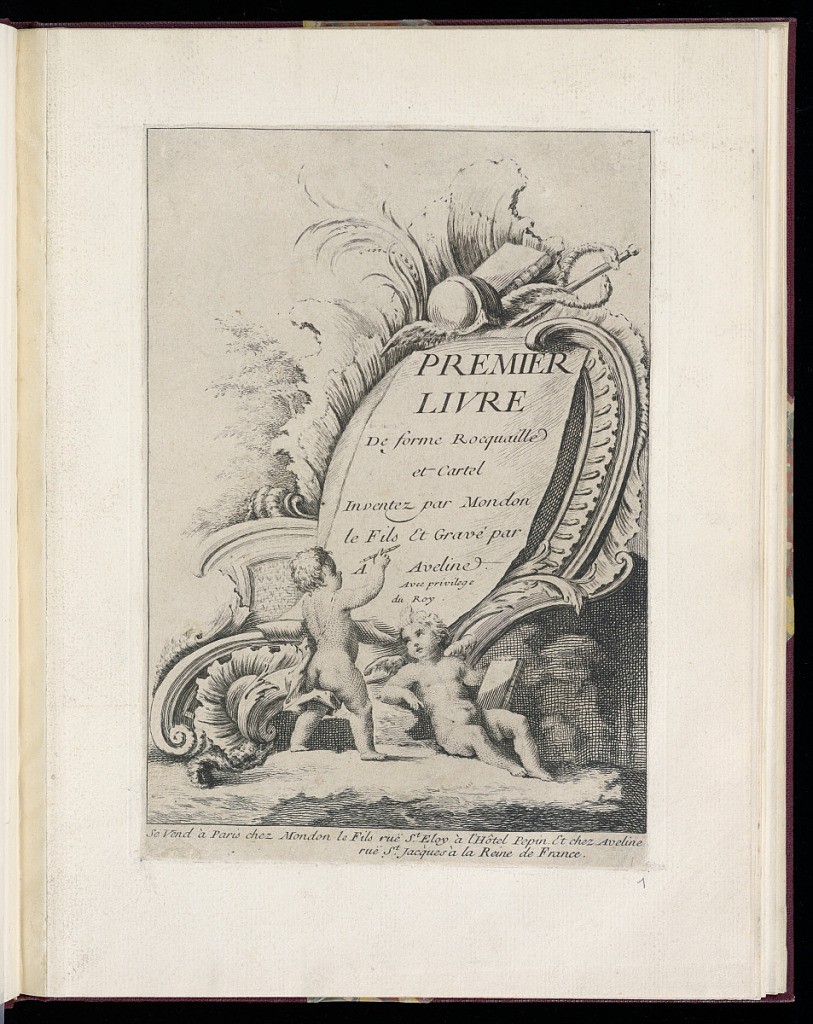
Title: Title Page
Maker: François-Thomas Mondon, French, 1709 – 1755
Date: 1736
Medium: Etching on laid paper
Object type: Print
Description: Title page for a series of seven designs for rococo ornament, cartouches and vignettes of figures and rocaille motifs. The title is lettered in the center within a cartouche framed by gadrooning, acanthus leaves, shell, and c-scroll motifs, topped with a book, and Mercury's caduceus and winged hat. The central cartouche is in a landscape with a carved base within rocks and trees in the background. A putto sits in front of the cartouche holding a book, while another putto stands with a burin facing the cartouche, writing the title. The address is lettered along the bottom.